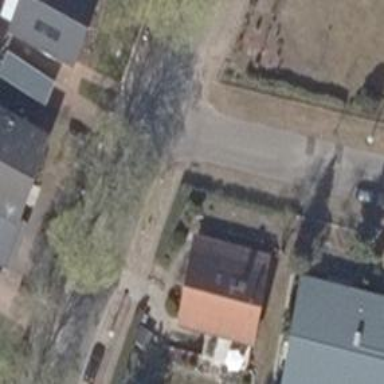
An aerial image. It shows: Residential road with asphalt surface. Both sides have sidewalks.